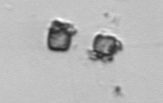
Label: Thalassiosira_TAG_external_detritus